Question: I am trying to scrape and extract multiple pages of data holding tables showing the value and quantity (volume) of various goods imported into China every month. Ultimately I want to write this data out to a text file for further processing. Here is a screenshot of <URL>.

Specifically I would like to extract the name of the good being imported, the unit of volume (e.g. tons, kg), the actual value and the volume, a total of 4 fields. The problem I have run into is that the tables I want to extract seem to be at different depths.
I can extract the fields for 'volume' and 'value' because they are at the same depth, so I get debug output like this:
'''
2,314 --- 2,943
20,082 --- 80,176
7 --- 62,426
'''
The 'name' and 'units' fields are at different levels (I think) to the 'volume' and 'value' fields so they are not picked up when I use headers for all 4 fields. However, if I try to extract them as a sub-table it works fine, giving this debug output:
'''
Pi Jiu --- Qian Sheng
Pu Tao Jiu --- Qian Sheng
Si Liao Yong Yu Fen --- Mo Dun
'''
How should I resolve this? My first thought is to extract each table separately, loop through each row of each table, add the 2 fields in one table and the 2 fields in the other to an array that would have 4 elements for each row. (In 'R' I guess I would create a data frame and use 'cbind' for this.) This seems feasible but it doesn't feel optimal. So first I want to ask:
1) Is there a straightforward way of telling 'HTML::TableExtract' to extract both subsets of the table and combine them?
2) If I have to extract the data as two separate tables and combine them, what is the most efficient way of doing this?
The code I have so far follows:
'''
use strict;
use HTML::TableExtract;
use Encode;
use utf8;
use WWW::Mechanize;
use Data::Dumper;
binmode STDOUT, ":utf8";
# Chinese equivalents of the various headings
my $txt_header = "Dan Wei :Qian Mei Yuan ";
my $txt_name = "Shang Pin Ming Cheng ";
my $txt_units = "Ji Liang Dan Wei ";
my $txt_volume = "Shu Liang ";
my $txt_value = "Jin E ";
# Chinese Customs site
my $url = "http://www.chinacustomsstat.com/aspx/1/newdata/record_class.aspx?page=2&guid=951";
my $mech = WWW::Mechanize->new( agent => 'Mozilla/5.0 (Windows; U; MSIE 9.0; Windows NT 9.0; en-US)');
my $page = $mech->get( $url );
my $htmlstuff = $mech->content();
print ("
First table with two headers (volume and value) at same depth
");
my $te = new HTML::TableExtract( depth => 1, headers => [ ( $txt_volume, $txt_value ) ]);
$te->parse($htmlstuff);
# See what we have
foreach my $ts ( $te->tables ) {
print "Table (", join( ',', $ts->coords ), "):
";
foreach my $row ( $ts->rows ) {
print join( ' --- ', @$row ), "
";
}
}
print ("
Second table with 'name' and 'units'
");
$te = new HTML::TableExtract( headers => [ ( $txt_name, $txt_units ) ]);
$te->parse($htmlstuff);
# See what we have in the other table
foreach my $ts ( $te->tables ) {
print "Table (", join( ',', $ts->coords ), "):
";
foreach my $row ( $ts->rows ) {
print join( ' --- ', @$row ), "
";
}
}
'''
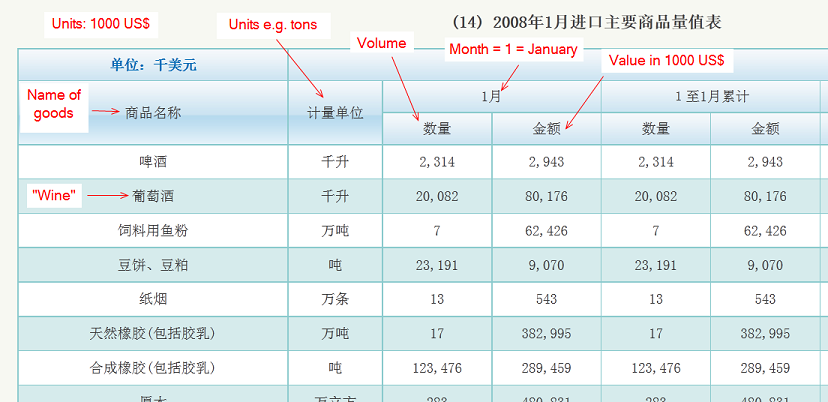
Answer: It does look like the table is implemented nested tables.
That being the case, it seems to me that you're application is going to need to compensate for that by parsing the tables individually and stitching the results together afterward.
I took some liberties with your sample code and came up with this:
'''
#!/usr/bin/perl
use utf8;
use strict;
use warnings;
{
use WWW::Mechanize;
use HTML::TableExtract;
use Data::Dumper;
use Text::FormatTable;
}
binmode STDOUT, ':utf8';
my $txt_name = 'Shang Pin Ming Cheng ';
my $txt_units = 'Ji Liang Dan Wei ';
my $txt_volume = 'Shu Liang ';
my $txt_value = 'Jin E ';
my $url
= 'http://www.chinacustomsstat.com'
. '/aspx/1/newdata/record_class.aspx'
. '?page=2&guid=951';
my $mech = WWW::Mechanize->new(
agent => 'Mozilla/5.0 (Windows; U; MSIE 9.0; Windows NT 9.0; en-US)' );
my $page = $mech->get($url);
my $html = $mech->content();
my %data_for;
{
my %config_for = (
products => {
values => [],
headers => [ $txt_name, $txt_units ],
},
data => {
values => [],
headers => [ $txt_volume, $txt_value ],
},
);
for my $type ( keys %config_for ) {
my $config_rh = $config_for{$type};
my $te = HTML::TableExtract->new( headers => $config_rh->{headers} );
$te->parse($html);
for my $ts ( $te->tables() ) {
for my $row_ra ( $ts->rows() ) {
if ( defined $row_ra->[0] ) {
push @{ $config_rh->{values} }, $row_ra;
}
}
}
}
if ( @{ $config_for{products}->{values} }
!= @{ $config_for{data}->{values} } )
{
warn 'not as many value rows were parsed as product rows';
}
for my $i ( 0 .. $#{ $config_for{products}->{values} } ) {
my $product_ra = $config_for{products}->{values}->[$i];
my $data_ra = $config_for{data}->{values}->[$i];
my ( $product, $units ) = @{$product_ra};
my ( $volume, $value ) = @{$data_ra};
$data_for{$product} = {
units => $units,
volume => $volume,
value => $value,
};
}
}
# process results in %data_for hash
{
my $table = Text::FormatTable->new('| l | l | l | l |');
$table->head( $txt_name, $txt_units, $txt_volume, $txt_value, );
$table->rule('=');
for my $product ( keys %data_for ) {
$table->row(
$product,
@{ $data_for{$product} }{qw( units volume value )}
);
$table->rule('-');
}
print $table->render();
}
__END__
'''
I'm a little disappointed with the way that Text::FormatTable handles (or doesn't handle) wide characters. But I think that's beside the point for this example.